五年级 · 立体几何学
下图是一个正方体的展开图。3 号相对的面是 ( ) 号。

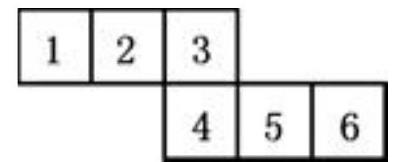
A. 1
B. 2
C. 5
D. 6

答案: A
解析: 解A